Chest X-ray. View position: AP
Patient age: 73
Patient sex: F
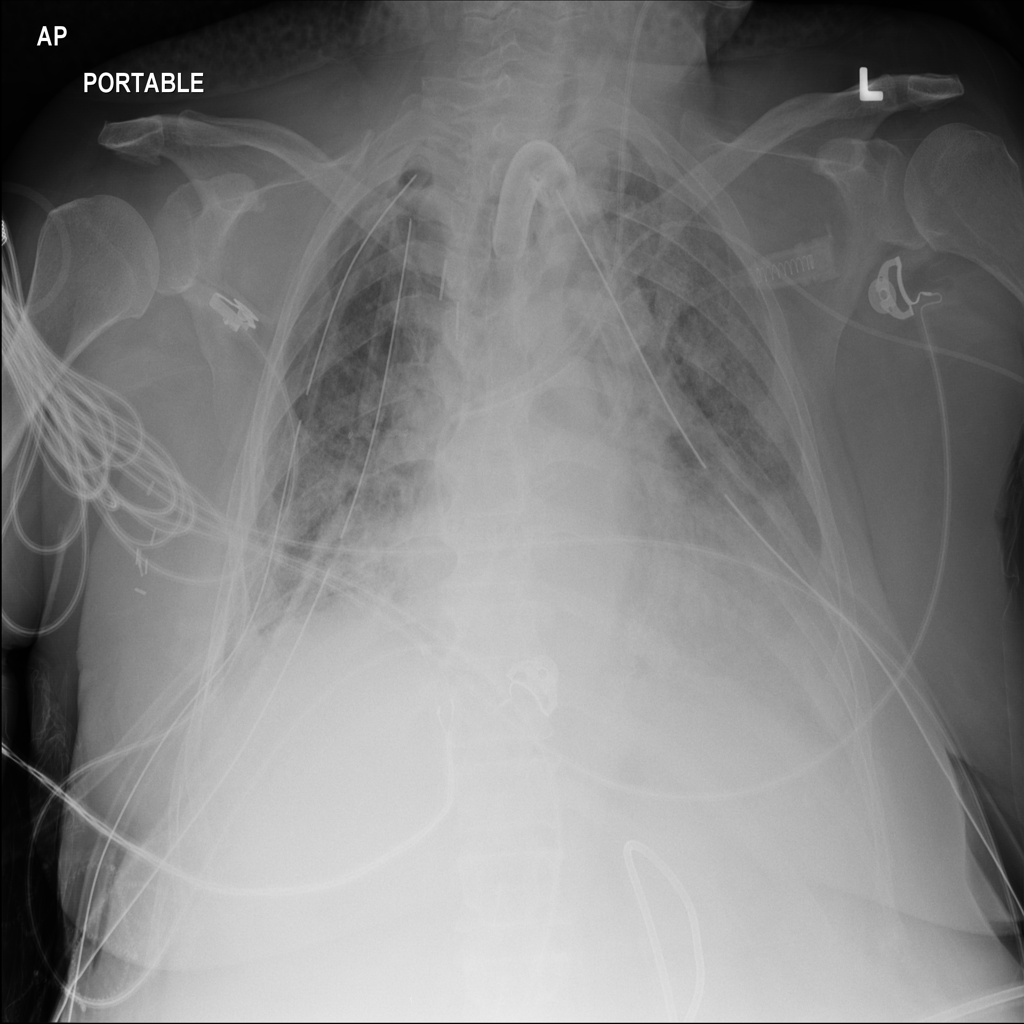
Finding: Pneumothorax